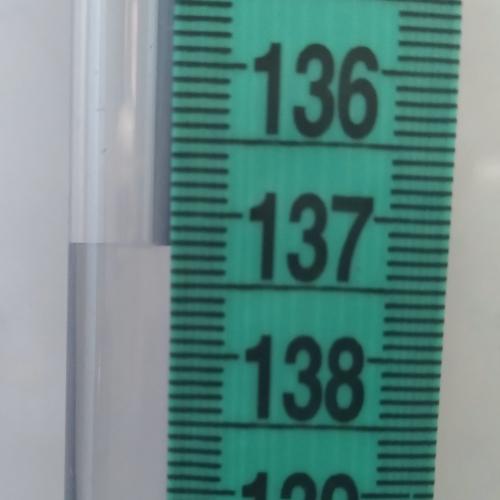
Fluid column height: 137.2 cm